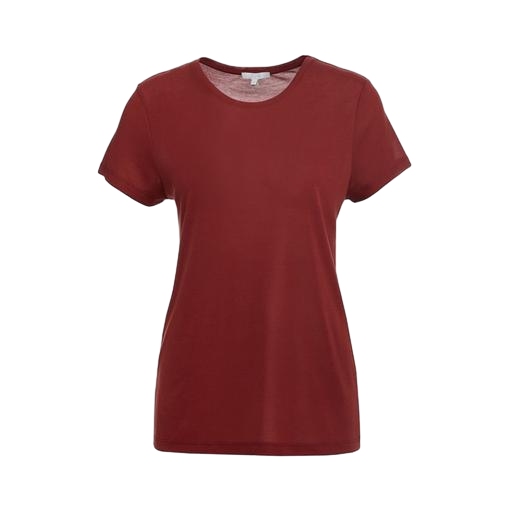
regular t-shirt, women's tee, red round neck boyfriend tee, white background